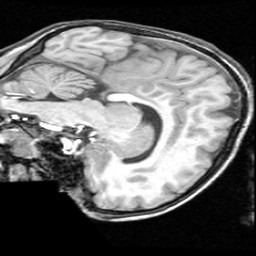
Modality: T1w
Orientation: sagittal
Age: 9
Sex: male
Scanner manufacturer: ge
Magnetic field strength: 1.5 T
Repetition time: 0.03333 s
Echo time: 0.008 s